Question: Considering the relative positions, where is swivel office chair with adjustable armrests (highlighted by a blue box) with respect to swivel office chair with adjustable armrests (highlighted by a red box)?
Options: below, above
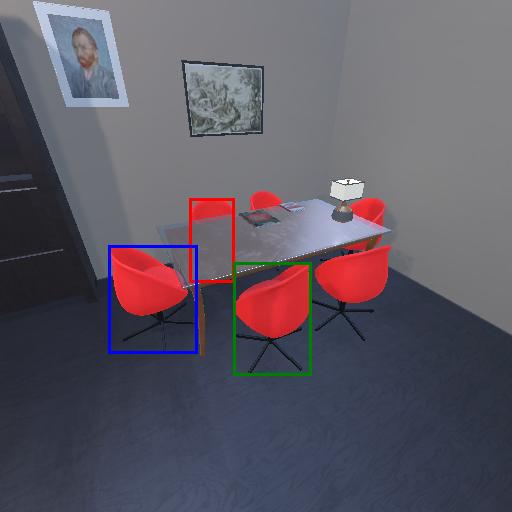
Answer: below